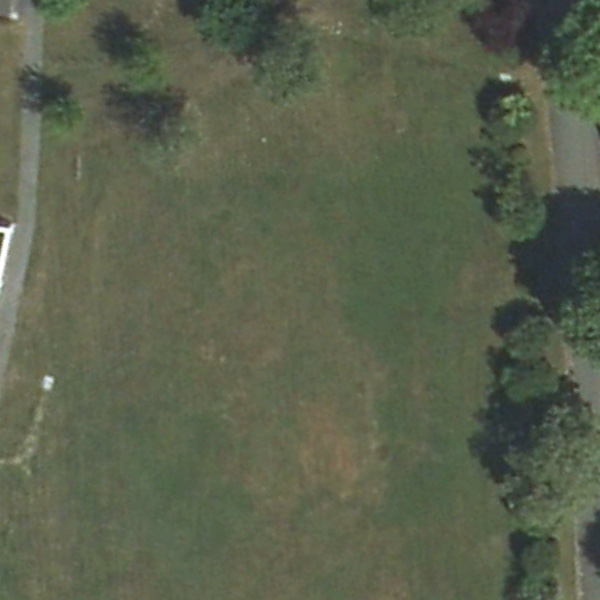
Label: Meadow